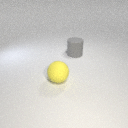
large gray rubber cylinder to the right of large yellow rubber sphere